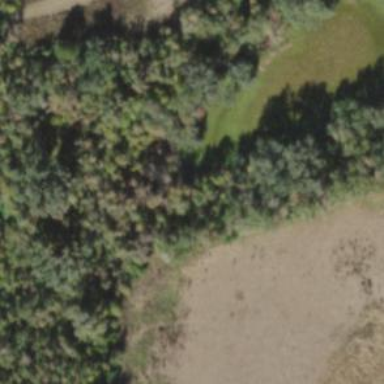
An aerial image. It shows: Wetland area characterized by wet meadow.